Current action and preconditions to check: trajectory_clear

Your task: For each precondition in the list above, predict whether it will hold at this action.

Consider the current scene as observed from the mobile robot's camera, and analyze the predicted future states of all dynamic agents (e.g., people, animals, vehicles, or any moving entities) within the NEXT SECOND.

IMPORTANT: Only answer "very likely" if you are absolutely certain—based on strong, clear evidence—that a dynamic agent will violate the precondition in the predicted future state. Do NOT answer "very likely" for unlikely, ambiguous, or low-probability risks.

Ask yourself for each precondition: Is there a high probability, with clear and convincing evidence, that the predicted future states of any dynamic agent will interfere with the predicted future state of the currently executing action within the NEXT SECOND, causing that precondition to fail?

Assess the risk level based on these predictions. Use "likely" or "very likely" if motions create a clear risk of interference.

Use "neutral" or "improbable" if agents are nearby but their predicted paths are clearly diverging or non-conflicting.

Failure Risk Categories: "very improbable", "improbable", "neutral", "likely", "very likely"

Answer Format: Output ONLY the probability_of_failure value from these categories: "very improbable", "improbable", "neutral", "likely", "very likely"

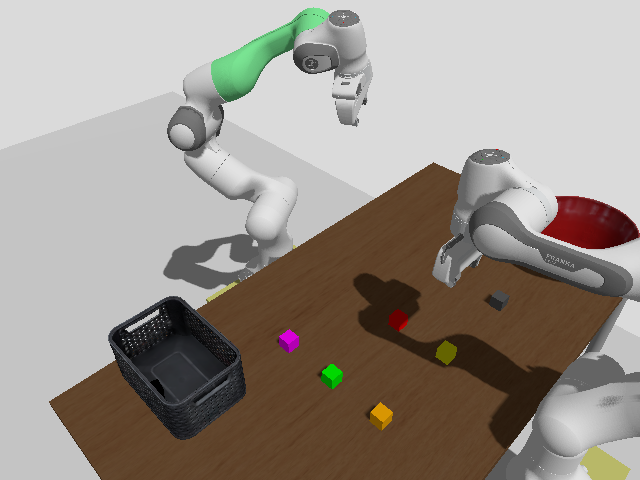

Answer: very improbable